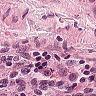
Metastatic tissue present: no